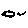
Label: cloud